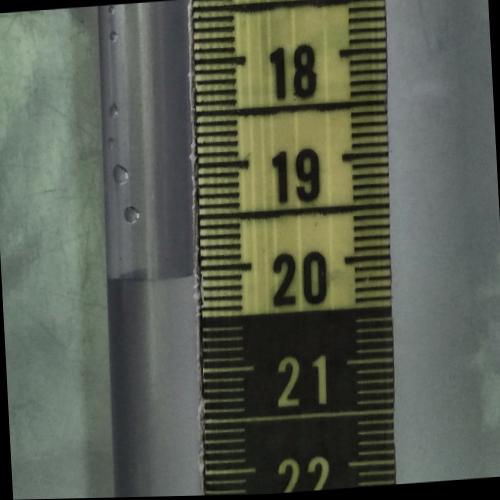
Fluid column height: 20.1 cm